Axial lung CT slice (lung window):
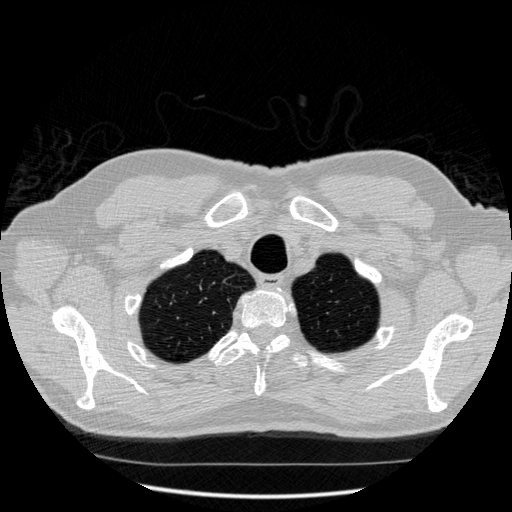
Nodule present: no